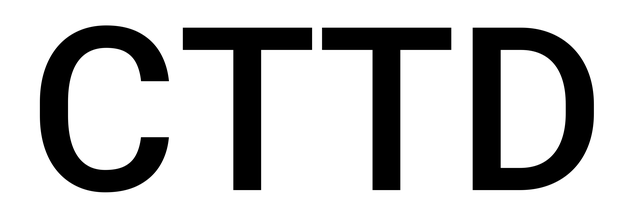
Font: Roboto_Medium